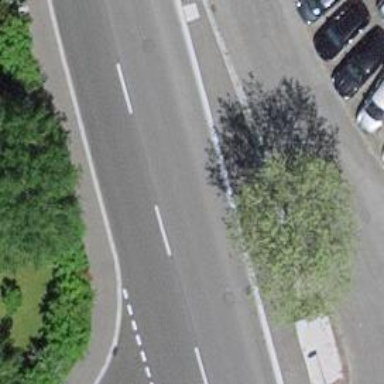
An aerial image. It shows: Bus stop with stop position for public transport.